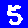
Digit: 5